Question: I am using the latest Minefield and Chrome nightly builds; at the official O3D webgl samples (ie.<URL> .. and this is a problem now that I have gotten to the point where I require an overlaying interface for my 3D shiz
Is anyone else having this problem, has investigated the problem, or is able to provide any knowledge or analysis of this BUG ?

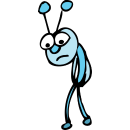
Answer: AHAAAAAAAAAAAAAAAAAAAAA!!!!!!!!!!!!
GOOGLE YOU FOOLZ
IN WEBGL.JS COMMENT THE ON MOUSE DOWN BS
'''
// This keeps the cursor from changing to an I-beam when the user clicks and
// drags. It's easier on the eyes.
function returnFalse() {
return false;
}
document.onselectstart = returnFalse;
//document.onmousedown = returnFalse;
'''